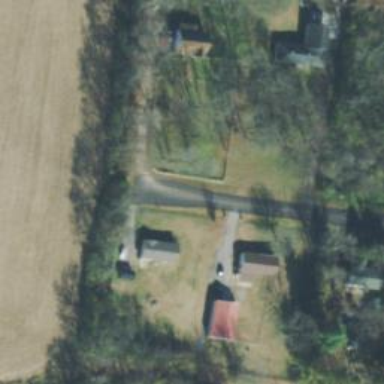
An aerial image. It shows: Driveway.